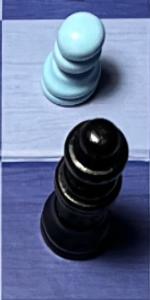
Label: Queen_Black